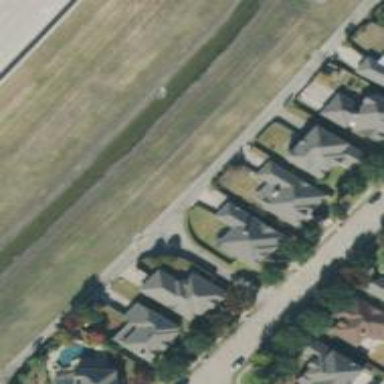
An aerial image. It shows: Alley classified as service road.